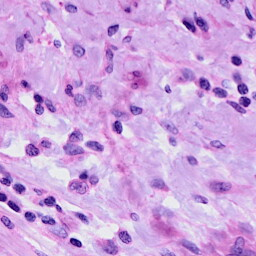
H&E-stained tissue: Cervix